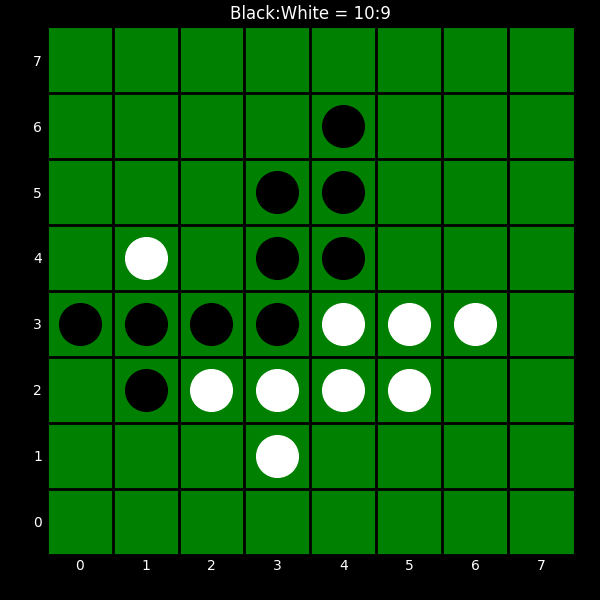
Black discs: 10
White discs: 9